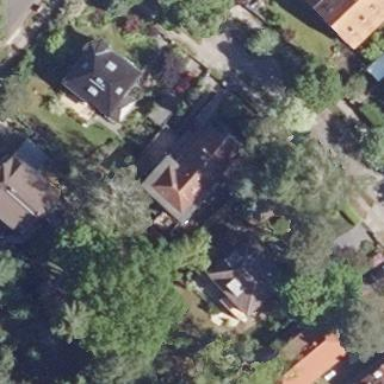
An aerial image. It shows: Detached building with gambrel roof design.